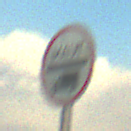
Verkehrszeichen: Mautpflicht
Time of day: SunriseSunset
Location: Outdoor (Nature)
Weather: PartlyCloudy
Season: NotSpecified
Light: Natural